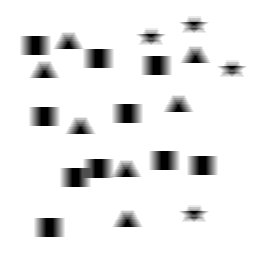
Squares: 10
Triangles: 7
Stars: 4
Total shapes: 21